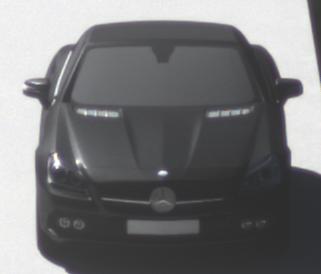
Make: Mercedes-Benz
Model: SLK 200
Detailed model: SLK-Class (172)
Model produced from: 2011/03
Model produced until: 2015/04
Doors: 2
Color: black
Road condition: dry road
Daytime: morning or afternoon
Contrast: high contrast